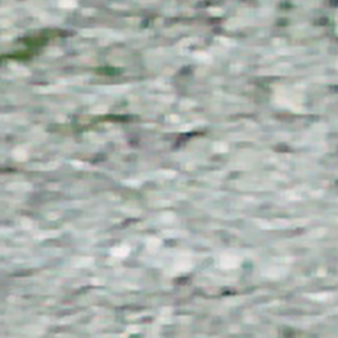
Label: other